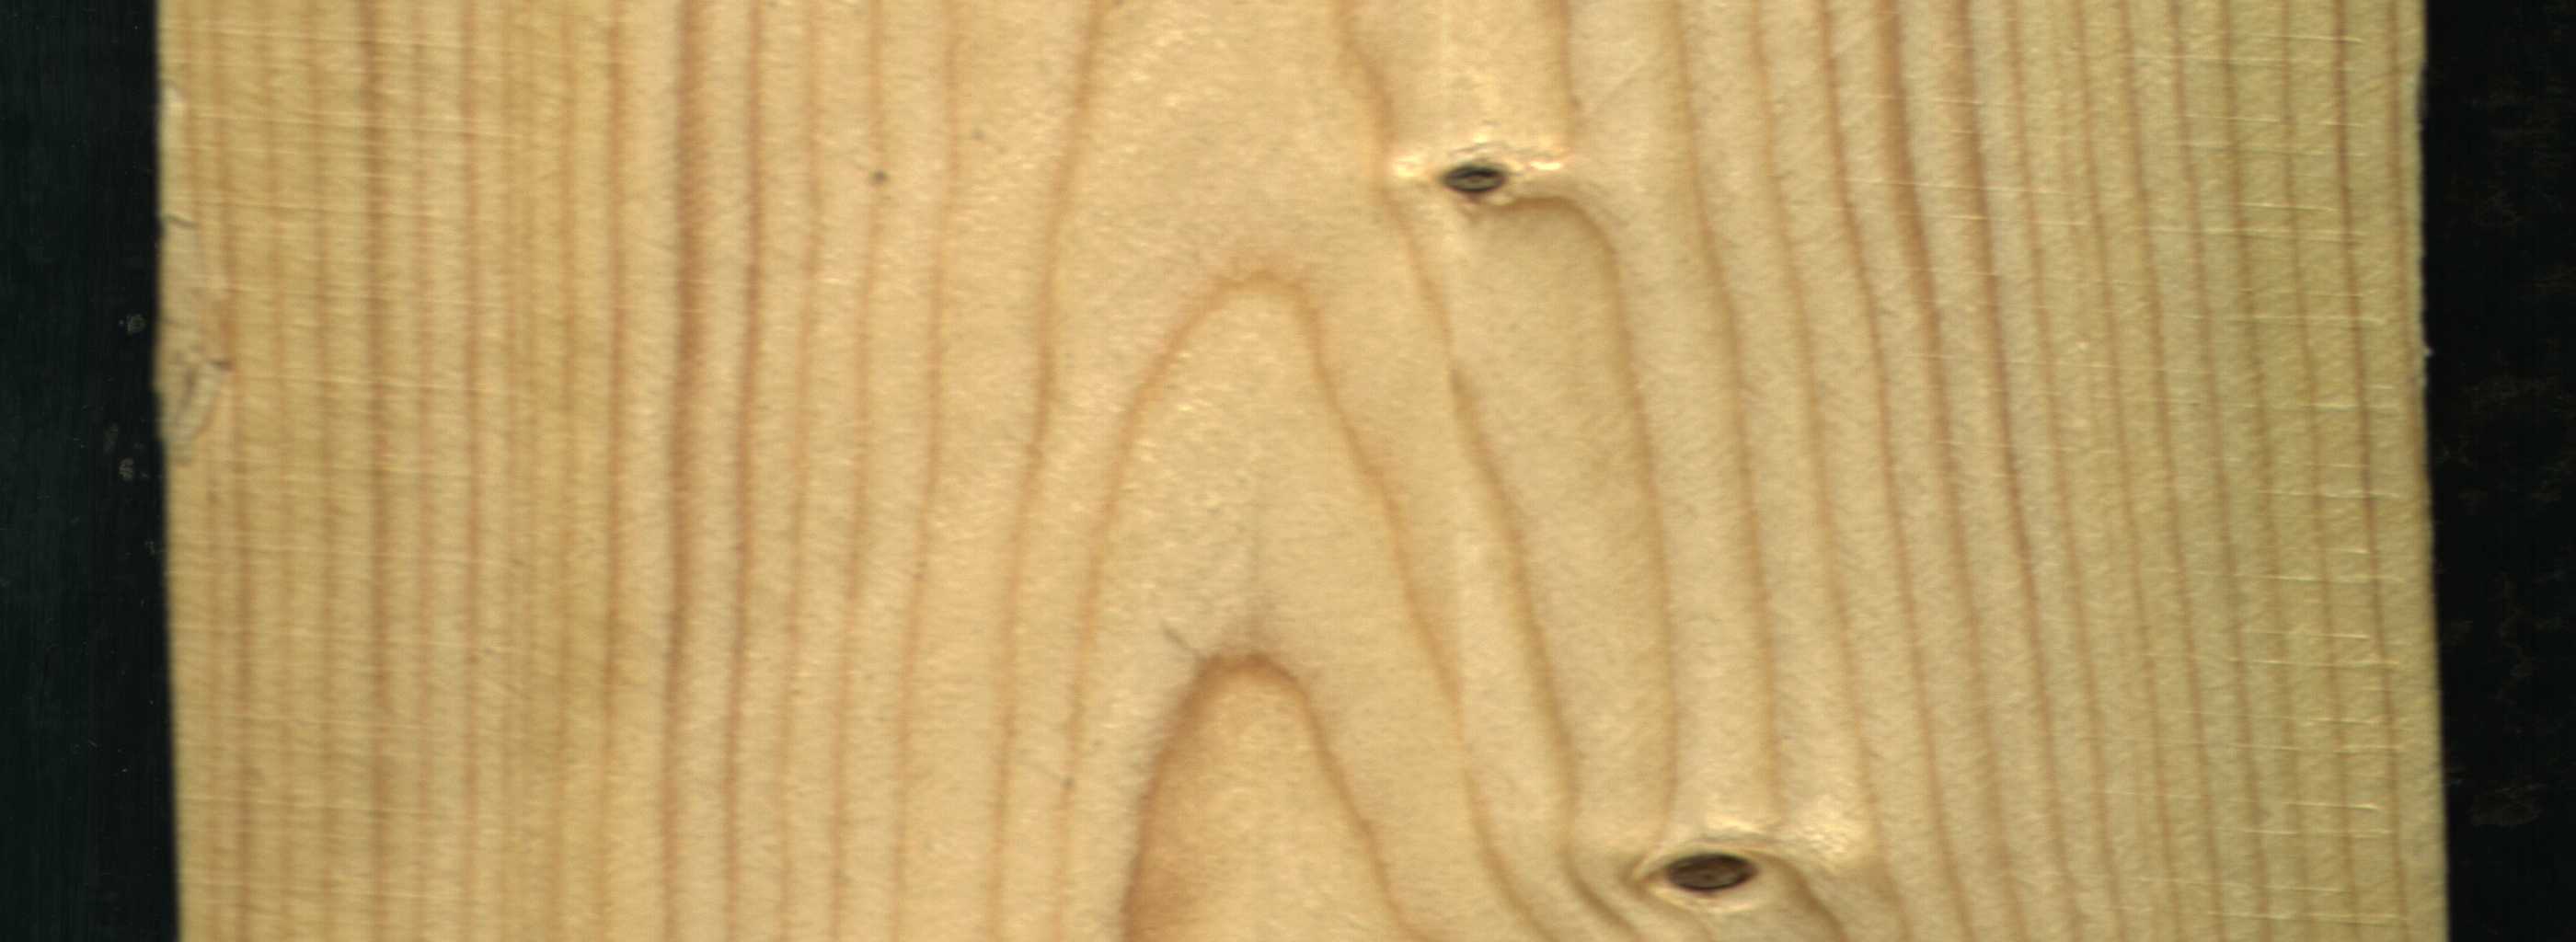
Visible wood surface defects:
Dead_Knot
Dead_Knot